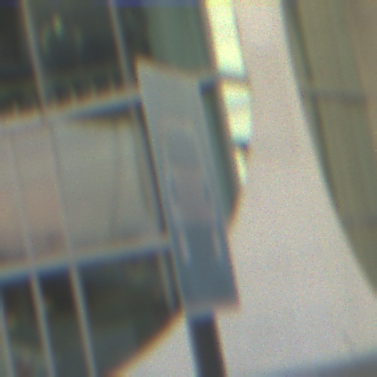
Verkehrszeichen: Kraftfahrstrasse
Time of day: SunriseSunset
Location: Outdoor (Urban)
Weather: PartlyCloudy
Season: NotSpecified
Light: Natural